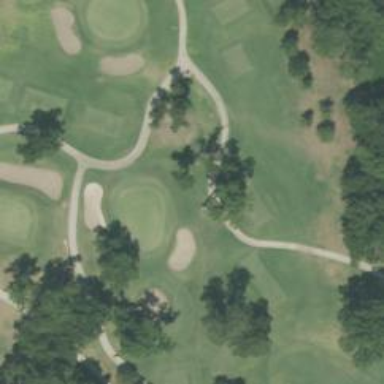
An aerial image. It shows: Path for both road and golf.